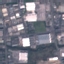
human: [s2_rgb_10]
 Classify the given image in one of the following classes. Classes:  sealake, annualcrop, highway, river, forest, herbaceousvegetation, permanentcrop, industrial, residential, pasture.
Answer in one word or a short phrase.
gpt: Industrial